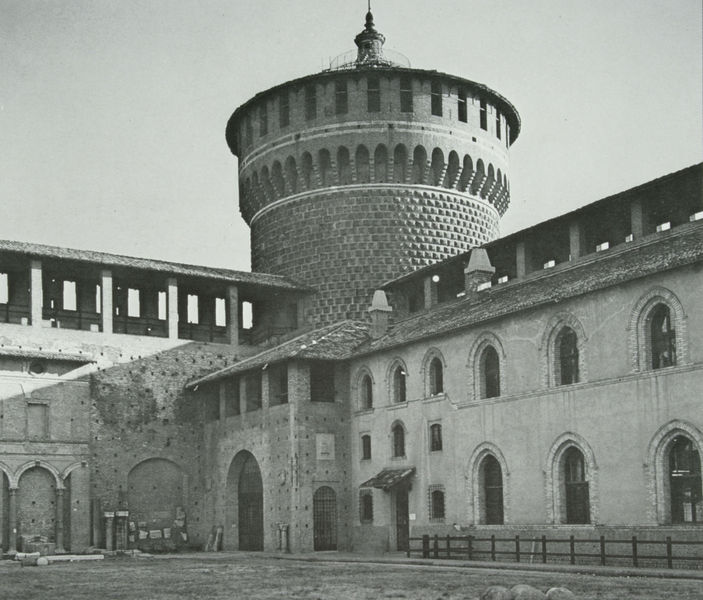
Titel: Erster Hof (Piazza d'Armi)
Künstler: Leonardo da Vinci
Standort: Mailand
Institution: Castello Sforzesco
Schlagwörter: himmel, schatten, weiß, fenster, grau, licht, pfeiler, schwarz, straße, säule, säulen, terasse, tür, anlage, dach, gebäude, haus, wiese, zaun, alt, architektur, spitze, stein, bild, brücke, gitter, kamin, rund, turm, ecke, bogen, pflaster, türen, dächer, mauer, ziegel, hof, platz, empore, pilaster, rundbogen, detail, durchgang, geländer, tor, galerie, foto, fotografie, photographie, bögen, eingang, gang, arkade, innenhof, loggia, zettel, burg, kloster, orientalisch, torbogen, übergang, balustrade, festung, schwarz-weiss, löcher, arkaden, kapitelle, photo, fries, rustika, gefängnis, mauern, rundbögen, vordach, laubengang, fotographie, aufnahme, speicher, lager, säulengang, buckel, nischen, romanisch, blendbögen, verteidigung, wehrturm, fotorafie, überdacht, wasserturm, wasserwerk, wasserspeicher, dicker turm, tamour, f, 19.jhdt.